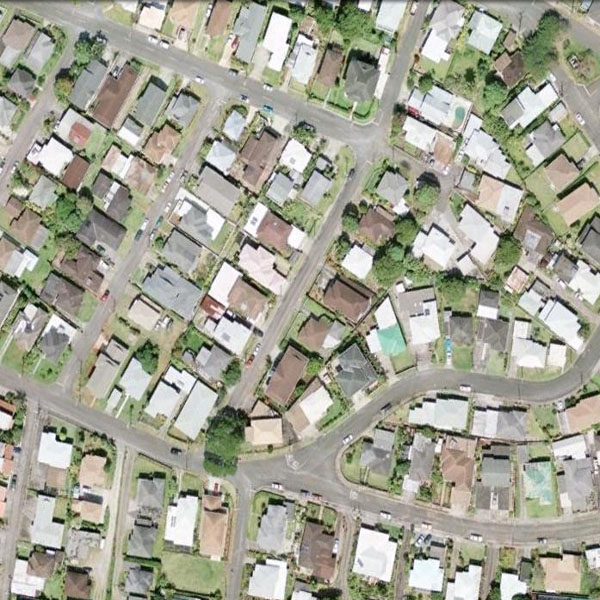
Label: Residential